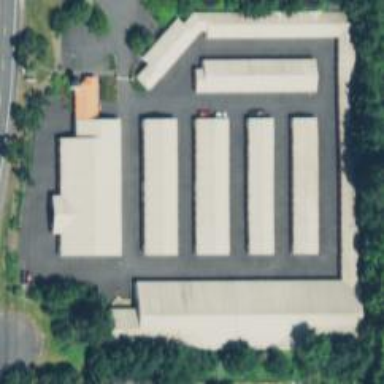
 known as Public Storage according to Wikipedia."